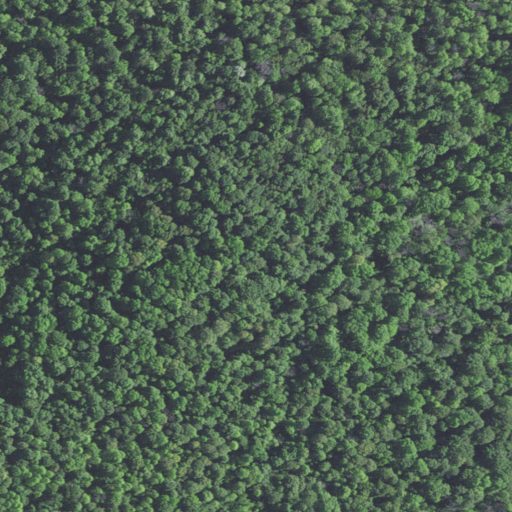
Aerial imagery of mountain in Kentucky named Keeton Mountain containing deciduous forest and mixed forest